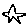
Label: star